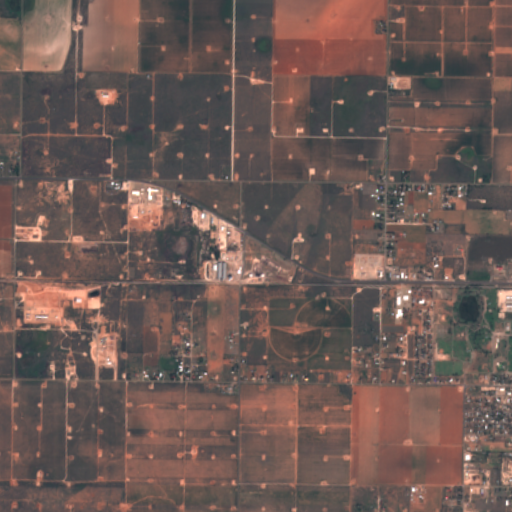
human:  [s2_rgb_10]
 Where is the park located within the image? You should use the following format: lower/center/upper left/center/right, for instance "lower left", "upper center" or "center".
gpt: The park is located in the lower right of the image.
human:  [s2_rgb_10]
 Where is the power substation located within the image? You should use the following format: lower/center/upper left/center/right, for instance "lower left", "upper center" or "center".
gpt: The power substation is located in the lower left of the image.
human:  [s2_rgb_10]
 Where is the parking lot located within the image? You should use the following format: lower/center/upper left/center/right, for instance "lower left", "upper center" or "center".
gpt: There is no parking lot in the image.